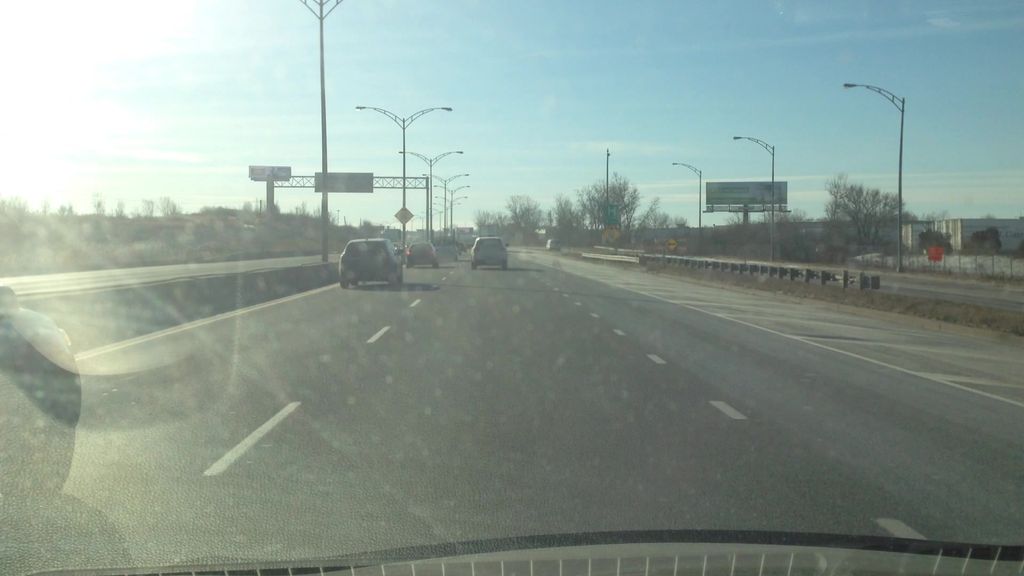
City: montreal